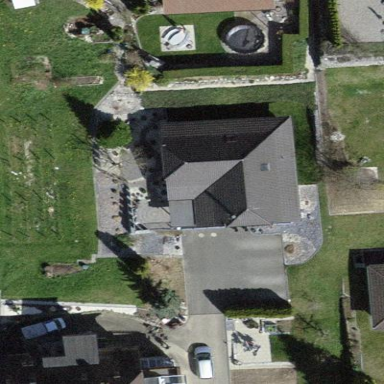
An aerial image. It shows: Building with tiled roof.